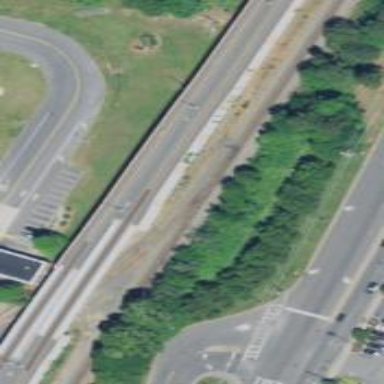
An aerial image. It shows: Bridge for light rail electrified with contact line.